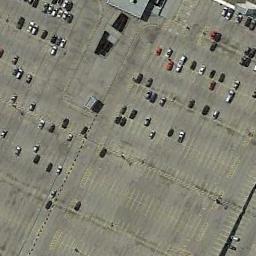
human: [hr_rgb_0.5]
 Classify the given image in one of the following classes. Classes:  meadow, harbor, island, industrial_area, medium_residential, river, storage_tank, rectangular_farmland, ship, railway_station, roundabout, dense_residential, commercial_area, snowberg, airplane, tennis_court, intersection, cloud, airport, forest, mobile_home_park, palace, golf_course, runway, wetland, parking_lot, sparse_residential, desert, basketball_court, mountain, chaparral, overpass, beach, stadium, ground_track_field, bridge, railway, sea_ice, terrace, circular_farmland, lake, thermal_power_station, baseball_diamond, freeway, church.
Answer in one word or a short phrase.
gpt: parking_lot